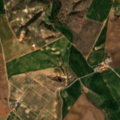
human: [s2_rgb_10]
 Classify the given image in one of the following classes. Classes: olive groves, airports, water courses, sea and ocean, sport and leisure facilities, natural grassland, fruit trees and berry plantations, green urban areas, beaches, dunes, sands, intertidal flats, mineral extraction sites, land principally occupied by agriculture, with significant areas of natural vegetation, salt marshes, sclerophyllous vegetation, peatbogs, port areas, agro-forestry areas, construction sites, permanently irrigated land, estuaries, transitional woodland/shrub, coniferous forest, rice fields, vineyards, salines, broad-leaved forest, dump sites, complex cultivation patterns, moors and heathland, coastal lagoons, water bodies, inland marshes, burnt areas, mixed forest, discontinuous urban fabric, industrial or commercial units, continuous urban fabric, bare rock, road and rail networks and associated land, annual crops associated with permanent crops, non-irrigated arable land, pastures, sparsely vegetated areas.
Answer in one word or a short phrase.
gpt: non-irrigated arable land, agro-forestry areas, transitional woodland/shrub